Question: I have the following indexed view:
'''
ALTER View [CIC].[vwCoaterC473Heat] WITH SCHEMABINDING
AS
Select
id as ID,
DATEADD(ms, -DATEPART(ms, read_time), read_time) as ReadTime,
equipment_id as EquipmentID,
...
...
From dbo.td_coater_c473_heat
Where read_time >= Convert(dateTime,'1/1/2012',120)
CREATE UNIQUE CLUSTERED INDEX [IX_vwCoaterC473Heat_ReadTime_EquipmentID_ID]
ON [CIC].[vwCoaterC473Heat]
(
[ReadTime] ASC,
[EquipmentID] ASC,
[ID] ASC
)
GO
'''
And I have the following query that references the indexed view:
'''
Select
r.Coater,
r.ReadTime,
C473_left_A_actual_Temp,
C473_right_A_actual_Temp,
C473_left_B_actual_Temp,
C473_right_B_actual_Temp,
HD02A_Actual_Voltage,
HD02A_Actual_Current,
HD02B_Actual_Voltage,
HD02B_Actual_Current
From Cic.RandyTemp r
Inner Join Cic.vwCoaterC473Heat a
On a.EquipmentId = r.Coater And a.ReadTime = r.ReadTime
'''
The query plan generated from this looks as follows:

I'm curious why SQL Server is bypassing the persisted data from the indexed view, and querying the underlying table the view is based on.
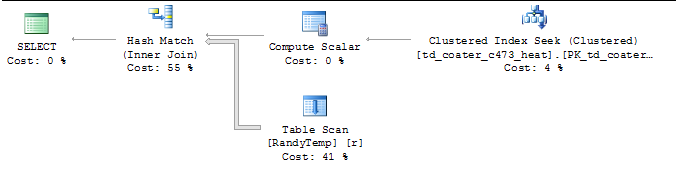
Answer: Are you using SQL Server Standard Edition? If so you need to use the 'WITH (NOEXPAND)' hint. Please try this version and see if the indexed view is used. It might just be that the optimizer has decided that accessing the index in the base table is more efficient.
'''
SELECT
r.Coater,
r.ReadTime,
C473_left_A_actual_Temp, -- why no alias prefixes from here down?
C473_right_A_actual_Temp,
C473_left_B_actual_Temp,
C473_right_B_actual_Temp,
HD02A_Actual_Voltage,
HD02A_Actual_Current,
HD02B_Actual_Voltage,
HD02B_Actual_Current
FROM Cic.RandyTemp AS r
INNER JOIN Cic.vwCoaterC473Heat AS a WITH (NOEXPAND)
ON a.EquipmentId = r.Coater
AND a.ReadTime = r.ReadTime;
'''